Question: I work with some rnaseq data, and a need to plot a heatmap with dots at determined transcripts of genes. I can not figure out how to this with ggpplot or pheatmap. So I have to use inkscape to manually put every dot on the plot. It's exausting, and a waste of time. Bellow is the image from inkscape:

I've made the basic plot with this code:
'''
pal <- colorRampPalette(c("blue","white","red"))
a<-pal(200)
my_sample_col <- data.frame(Condition =
c("ALZxCon","PAxCon","PSPxCon"))
rownames(my_sample_col)<- colnames(transcript.table[,1:3])
my_colour <- list(Condition = c(ALZxCon = "lightblue",PAxCon =
"pink",PSPxCon = "yellow"))
pheatmap(transcript.table[,1:3],annotation_col =
my_sample_col,annotation_colors = my_colour[1],
color=a,show_colnames = F,cellheight = 15,cex=1,cluster_rows =
F,cluster_cols = F,
fontsize_row = 10,gaps_col = c(1,2),cellwidth = 15)
'''
Where transcript table is something like this:
'''
log2FC(AZ) log2FC(PA) log2FC(PSP) Sig(AZ) Sig(PA) Sig(PSP)
ABCA7_ENST000002633094 -0.2 -0.3 -0.2 Not Sig FDR<0.05 FDR<0.05
ABCA7_ENST0000043319 -0.6 -0.37 -0.7 FDR<0.05 FDR<0.05 FDR<0.05
'''
I want to generate a heatmap where the square of the transcripts with FDR < 0.05 gets a black dot. Can you guys help with this?
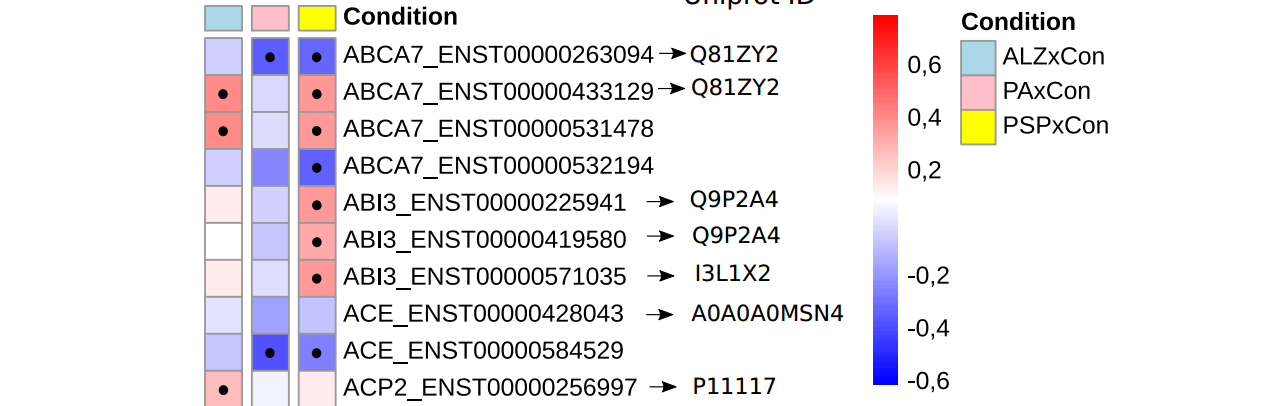
Answer: I'm personally not an enormous fan of functions such as pheatmap, precisely because you can't customise every detail you would want. I'll show an alternative with ggplot2.
First things first, ggplot likes data in a long format, which I would do as follows:
'''
# Loading in your data
z <- "log2FC(AZ),log2FC(PA),log2FC(PSP),Sig(AZ),Sig(PA),Sig(PSP)
ABCA7_ENST000002633094,-0.2,-0.3,-0.2,Not Sig,FDR<0.05,FDR<0.05
ABCA7_ENST0000043319,-0.6,-0.37,-0.7,FDR<0.05,FDR<0.05,FDR<0.05"
tab <- read.table(text=z, header = T, sep = ",")
# Converting to long format
lfc <- tab[,1:3]
pval <- tab[,4:6]
colnames(lfc) <- colnames(pval) <- c("AZ", "PA", "PSP")
lfc <- reshape2::melt(as.matrix(lfc))
pval <- reshape2::melt(as.matrix(pval))
df <- cbind(lfc, pval = pval$value)
'''
Which will get us our main ingredients for the heatmap and the significance dots, but we would need a little extra data.frame for some annotation:
'''
anno <- data.frame(x = levels(df$Var2),
y = "Condition")
'''
Now the trick in getting this annotation to work nicely with the heatmap is a package called ggnewscale, which will allow us to set both a continuous fill for the heatmap and a discrete fill for the annotation. What remains is to make the actual plot, wherein I've tried to conserve some aspects of the pheatmap function in your example.
'''
library(ggnewscale)
ggplot(df, aes(Var2, Var1)) +
# Important for ggnewscale is to specify a fill in the layer/geom itself
geom_tile(aes(fill = value),
width = 0.9, colour = "grey50") +
geom_point(data = df[df$pval == "FDR<0.05",]) +
scale_fill_gradientn(colours = c("blue", "white", "red"),
limits = c(-1,1)*max(abs(df$value)),
name = expression(atop("Log"[2]*" Fold","Change"))) +
# Set new scale fill after you've specified the scale for the heatmap
new_scale_fill() +
geom_tile(data = anno, aes(x, y, fill = x),
width = 0.9, height = 0.8, colour = "grey50") +
scale_fill_discrete(name = "Condition") +
scale_x_discrete(name = "", expand = c(0,0)) +
scale_y_discrete(name = "", expand = c(0,0),
limits = c(levels(df$Var1), "Condition"),
position = "right") +
coord_equal() +
theme(panel.background = element_blank(),
axis.ticks = element_blank(),
axis.text.x = element_blank(),
axis.text.y = element_text(face = c(rep("plain", nlevels(df$Var1)), "bold")))
'''
Which looks like this:
<URL>
Mix and match the ggplot code as you please.